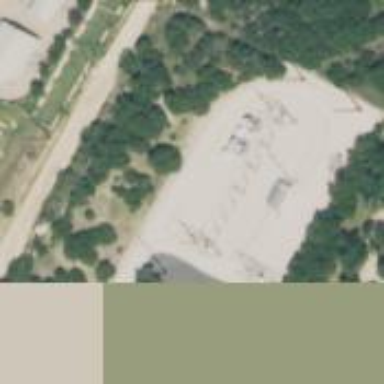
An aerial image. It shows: Distribution substation surrounded by fence.